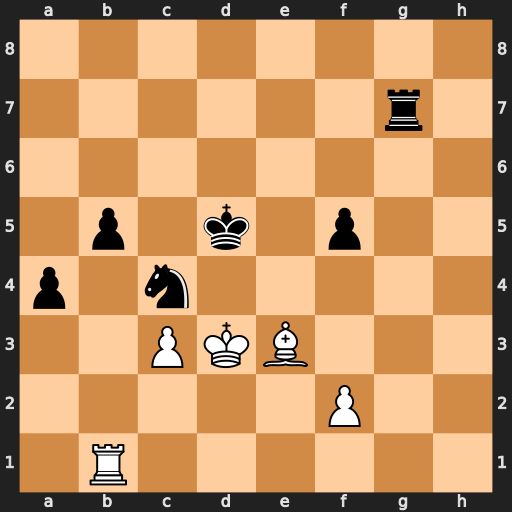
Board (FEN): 8/6r1/8/1p1k1p2/p1n5/2PKB3/5P2/1R6
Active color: w
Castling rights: -
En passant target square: -
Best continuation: Rxb5+ Ke6 Kxc4